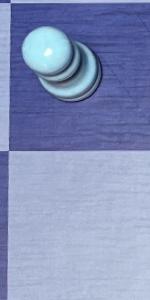
Label: Empty